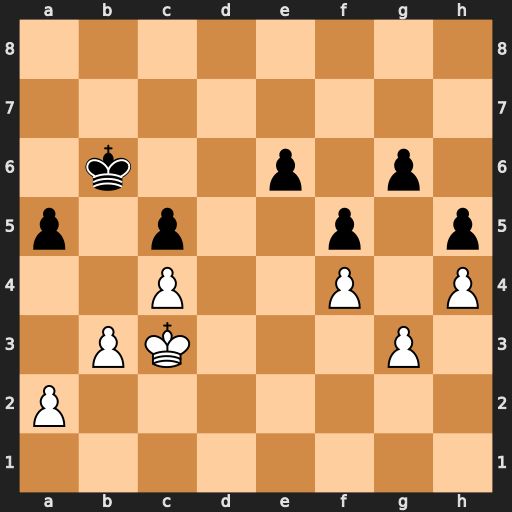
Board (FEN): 8/8/1k2p1p1/p1p2p1p/2P2P1P/1PK3P1/P7/8
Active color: w
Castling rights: -
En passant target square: -
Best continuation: a3 Kc6 b4